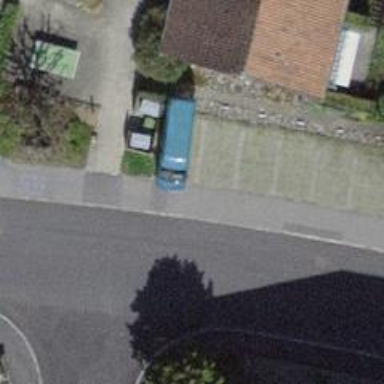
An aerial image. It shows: Kerb barrier.